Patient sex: F
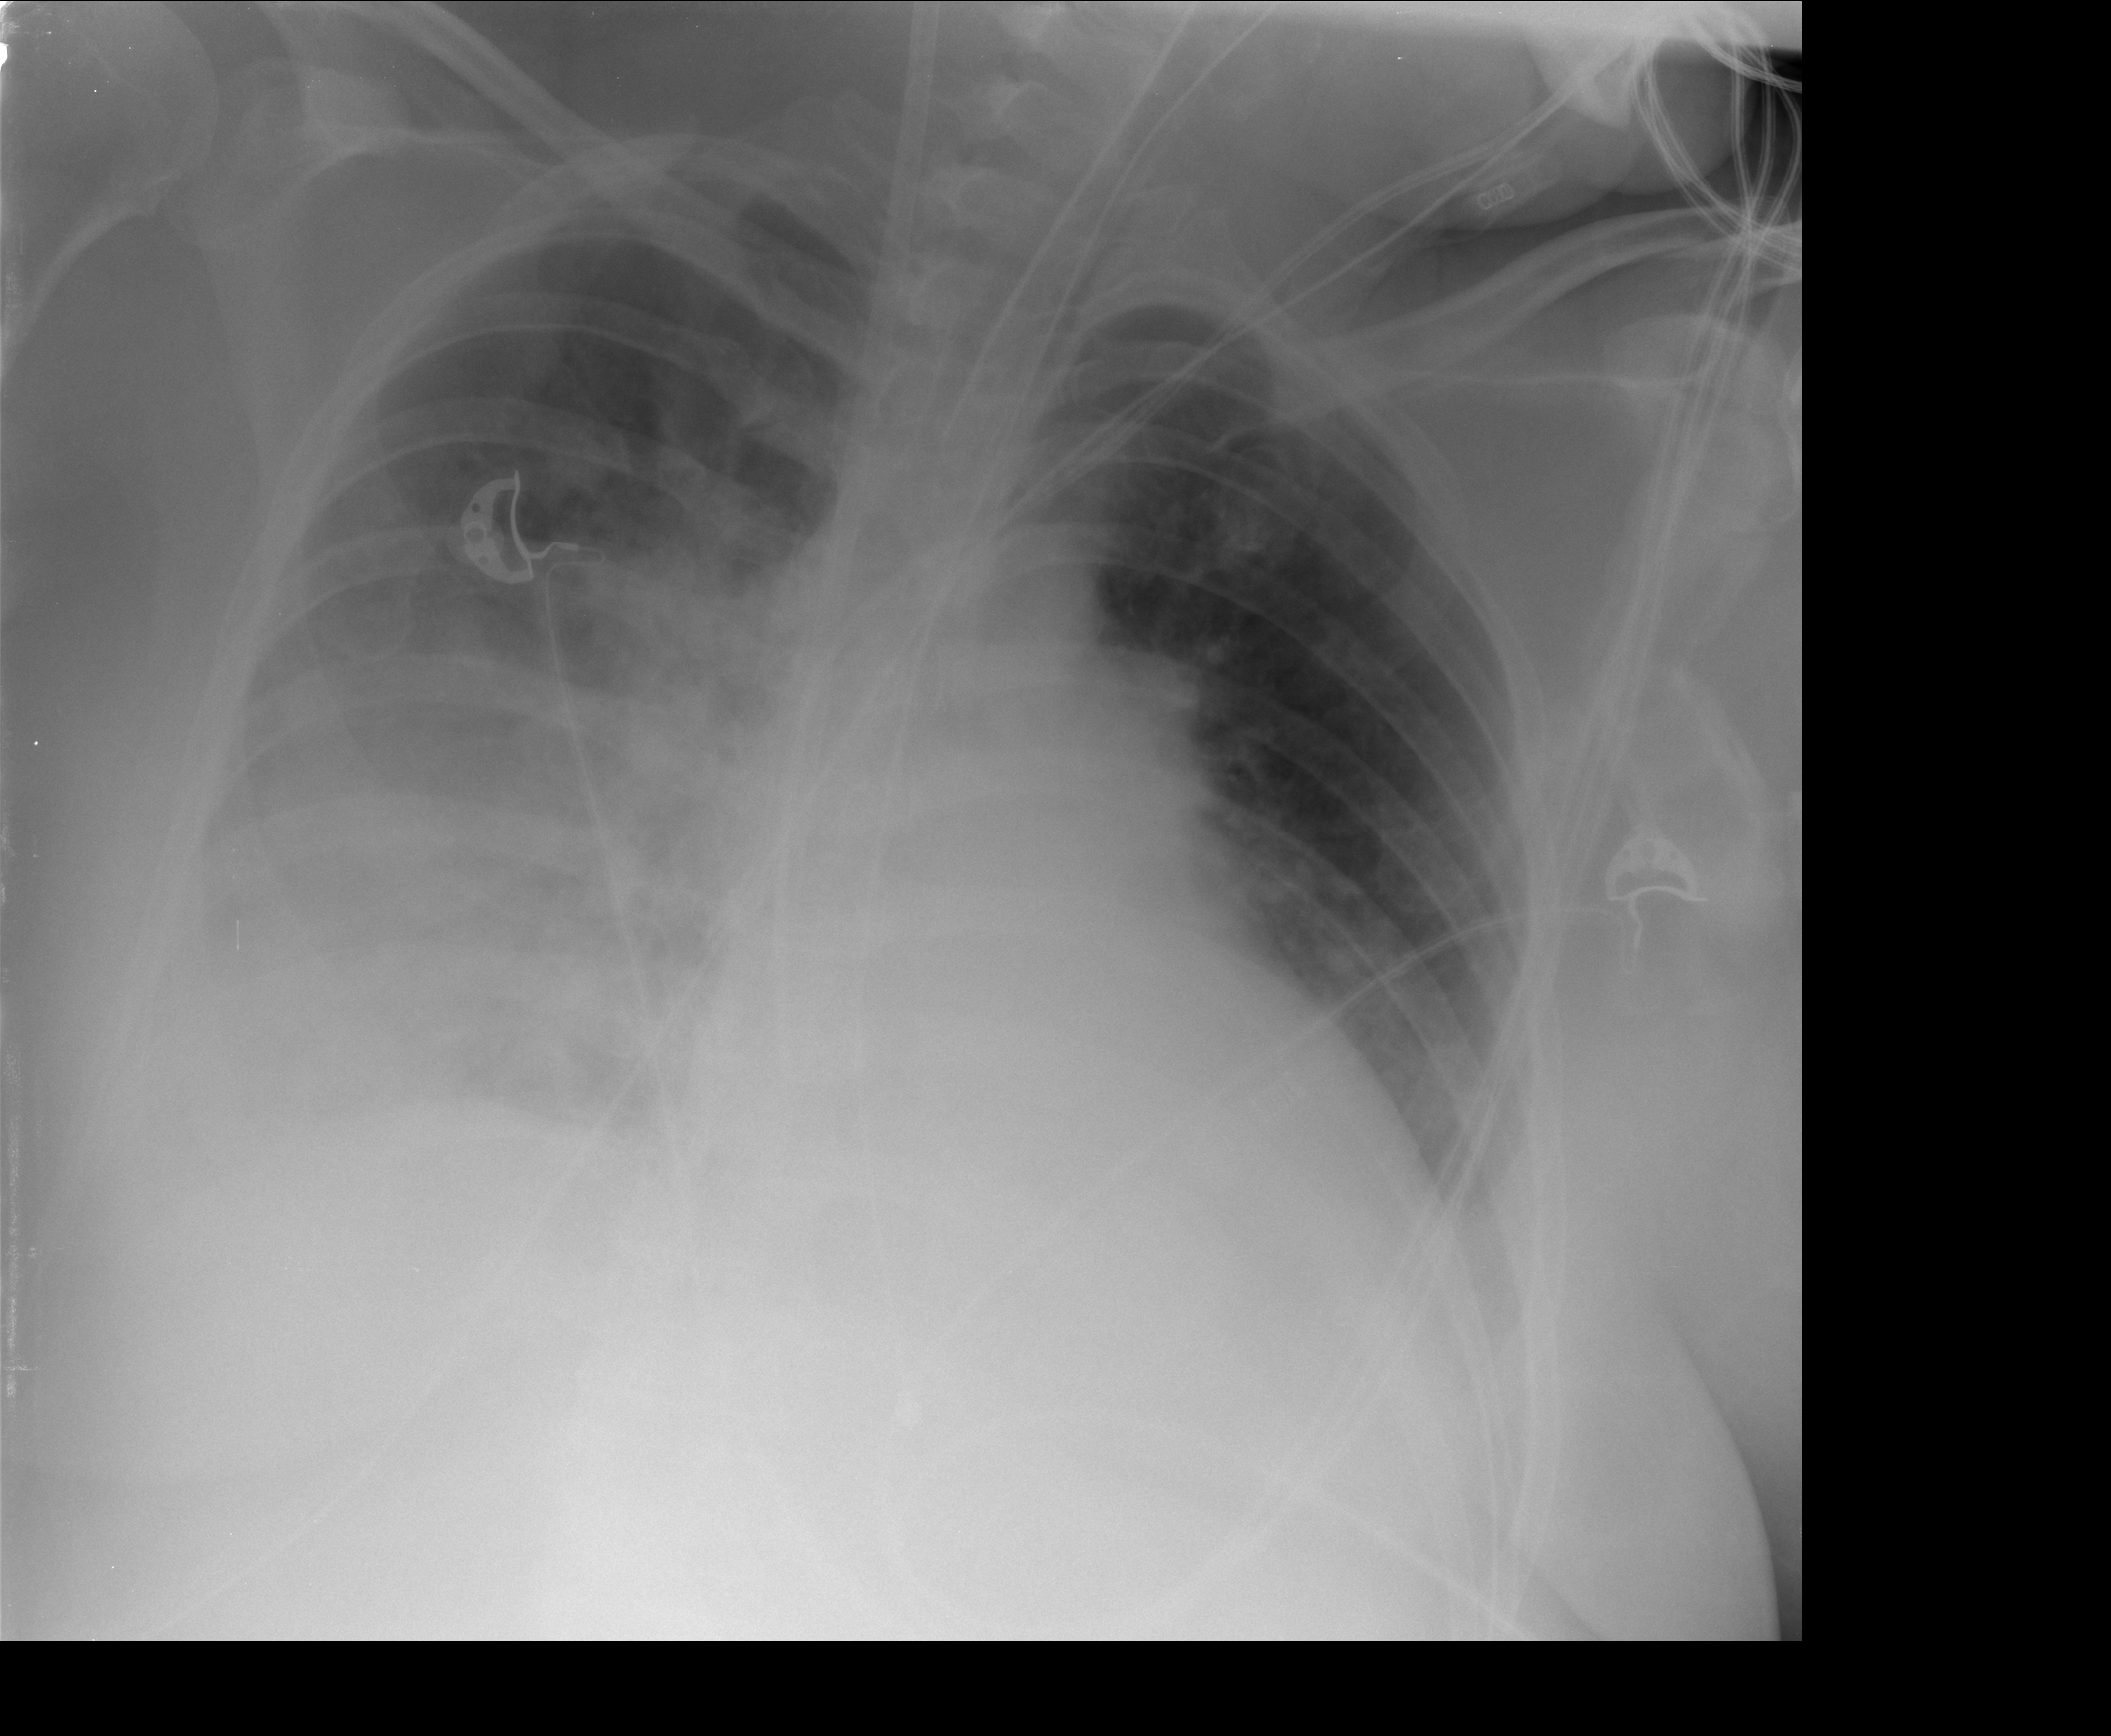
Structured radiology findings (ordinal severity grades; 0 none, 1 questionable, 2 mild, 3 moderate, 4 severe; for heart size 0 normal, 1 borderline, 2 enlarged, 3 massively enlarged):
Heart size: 2
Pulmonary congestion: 2
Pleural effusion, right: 3
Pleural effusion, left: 2
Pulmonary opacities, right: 3
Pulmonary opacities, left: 2
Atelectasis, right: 2
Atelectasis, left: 2